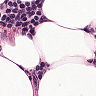
Metastatic tissue present: no